Question: How can I add build badges to my GitHub README?

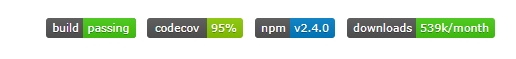
Answer: This is just a Markdown image and link.
'''
[
'''

---
You can learn from here : <URL>.